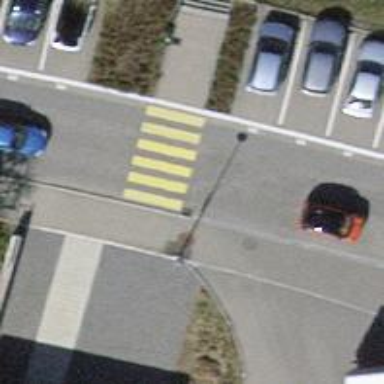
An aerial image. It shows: Uncontrolled zebra crossing on the road.